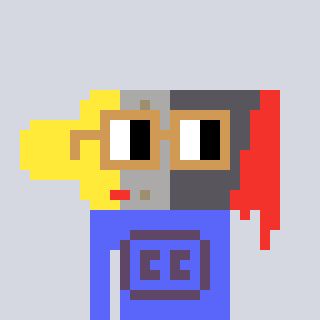
a pixel art character with square brown glasses, a paintbrush-shaped head and a purple-colored body on a cool background